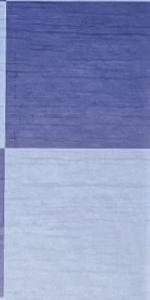
Label: Empty